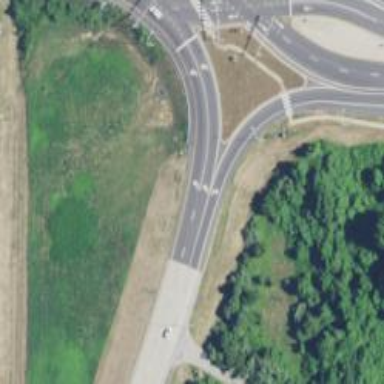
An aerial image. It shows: Motorway link at diverging diamond interchange (DDI) junction.